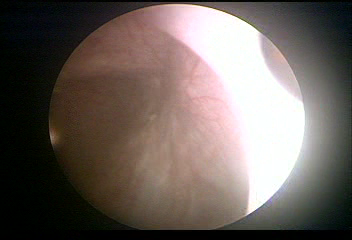
Modality: WLC
Class: Normal mucosa
Bladder cancer association: No